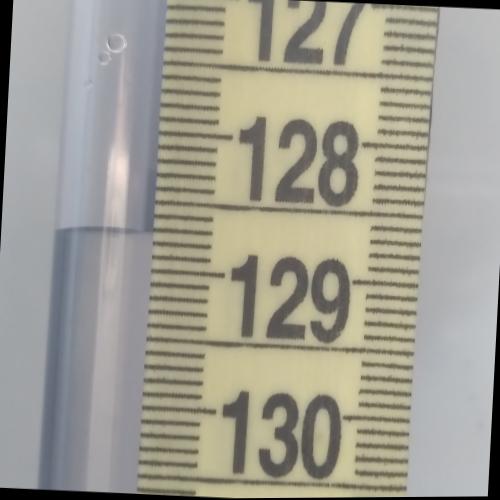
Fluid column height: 128.7 cm